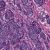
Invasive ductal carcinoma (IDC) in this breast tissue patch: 0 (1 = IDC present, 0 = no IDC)